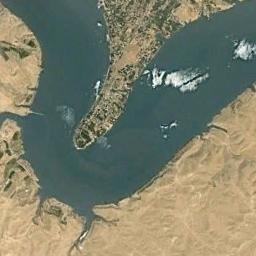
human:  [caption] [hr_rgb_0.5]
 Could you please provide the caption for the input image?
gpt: A V-shaped turquoise blue river bay  On both sides of the river is a brown land with a little green vegetation  There are large buildings on the river island .

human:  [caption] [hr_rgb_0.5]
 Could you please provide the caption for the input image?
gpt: There are lots of trees beside the river .

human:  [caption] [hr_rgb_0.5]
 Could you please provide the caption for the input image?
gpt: The deep blue river with a winding bank goes through the wasteland .

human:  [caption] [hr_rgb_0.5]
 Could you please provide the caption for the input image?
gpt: The river goes through bare land and green grass .

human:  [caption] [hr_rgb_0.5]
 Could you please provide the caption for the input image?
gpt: The yellow desert embraces this green river .